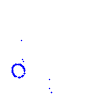
Particle: proton